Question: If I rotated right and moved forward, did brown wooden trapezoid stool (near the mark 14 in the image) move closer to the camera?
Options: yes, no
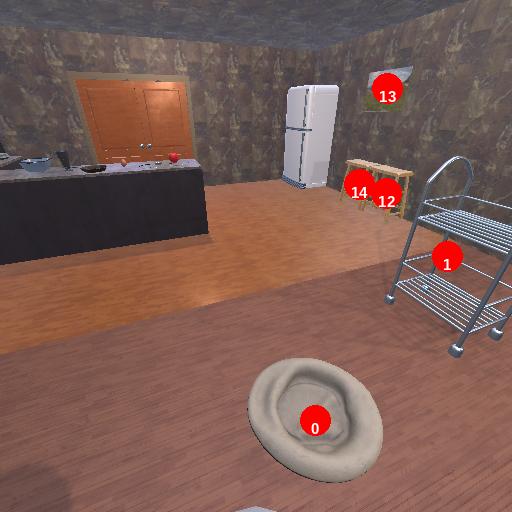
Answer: yes